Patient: sex F, age 60
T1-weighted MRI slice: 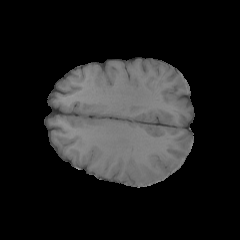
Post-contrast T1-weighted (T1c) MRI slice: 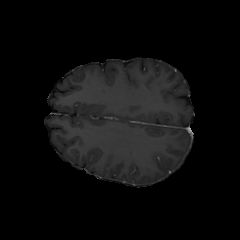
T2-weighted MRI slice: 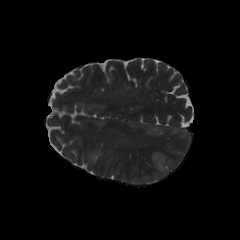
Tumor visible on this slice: yes
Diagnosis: Glioblastoma, IDH-wildtype
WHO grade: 4